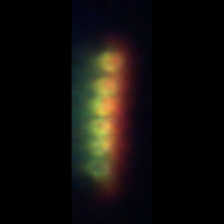
Taxon: Chaetoceros
Group: Diatoms